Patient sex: M
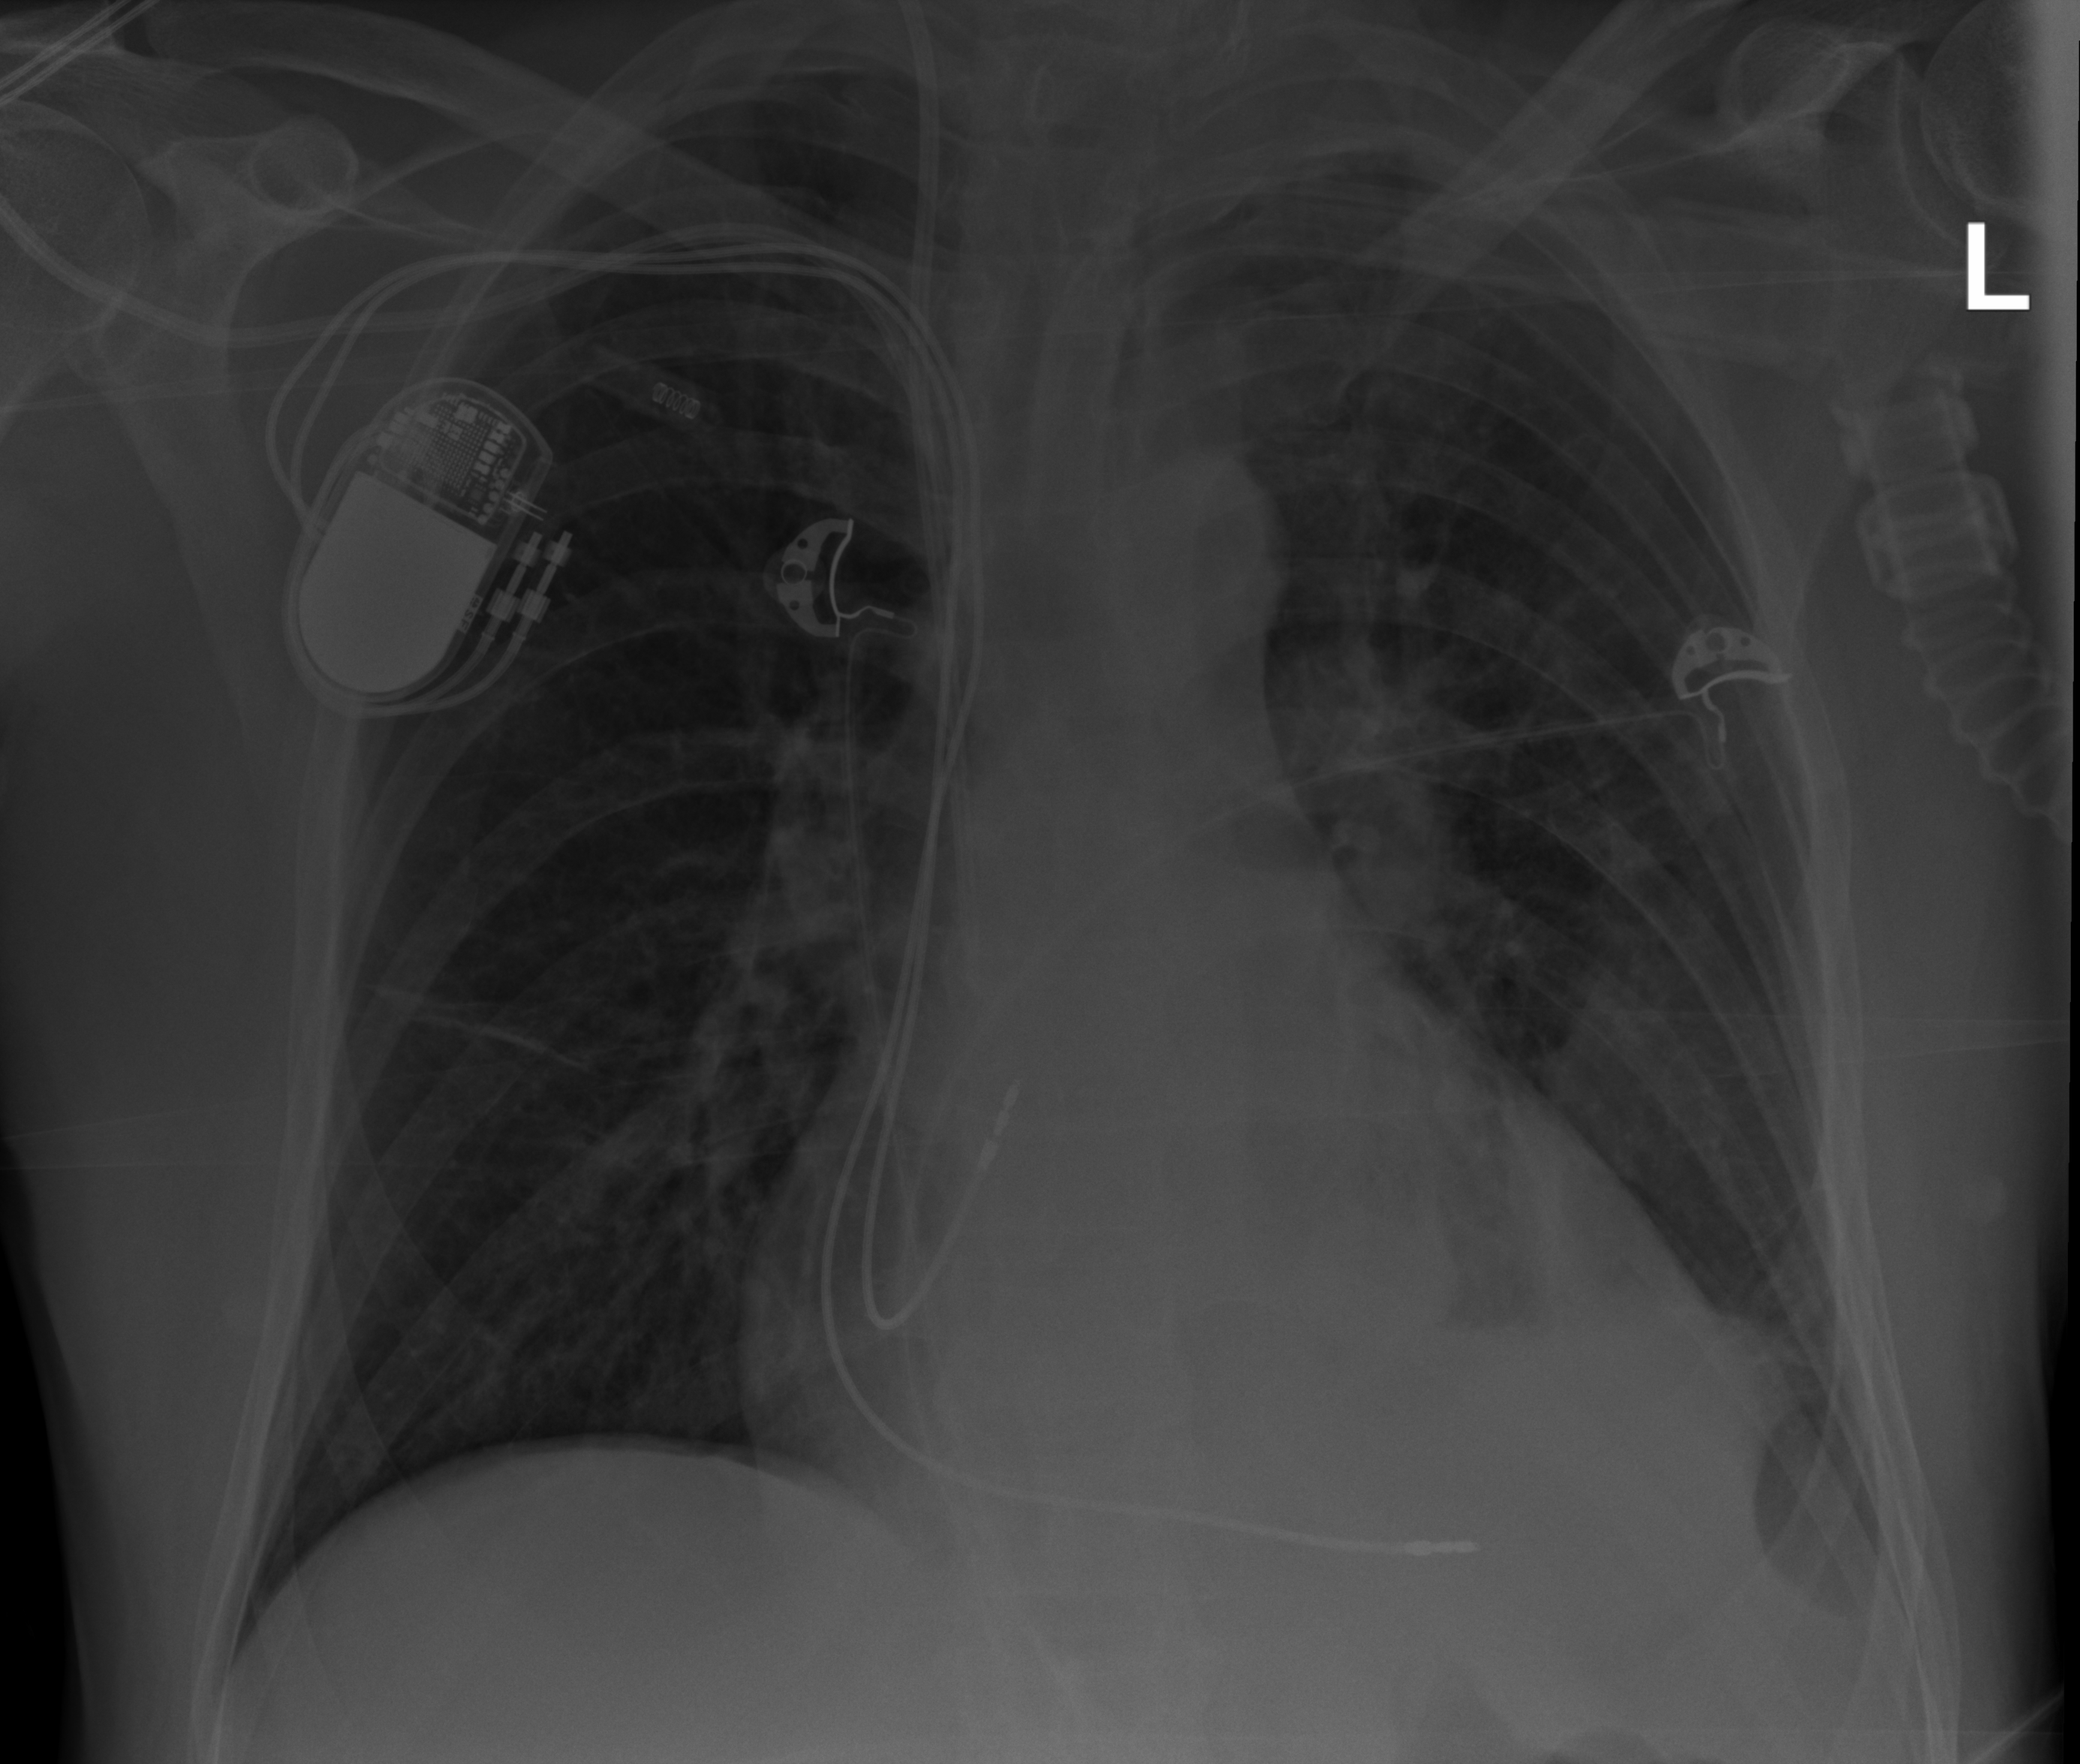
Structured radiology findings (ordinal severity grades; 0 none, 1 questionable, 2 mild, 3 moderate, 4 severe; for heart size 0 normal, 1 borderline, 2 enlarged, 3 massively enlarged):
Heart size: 2
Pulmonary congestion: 2
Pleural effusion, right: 0
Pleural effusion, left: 2
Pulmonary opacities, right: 0
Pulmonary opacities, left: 2
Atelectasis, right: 0
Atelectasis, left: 2